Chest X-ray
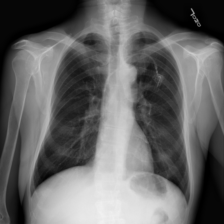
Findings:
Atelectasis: negative
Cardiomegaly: negative
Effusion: negative
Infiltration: negative
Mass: negative
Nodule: negative
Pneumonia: negative
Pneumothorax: negative
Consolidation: negative
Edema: negative
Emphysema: negative
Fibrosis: negative
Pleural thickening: negative
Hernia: negative